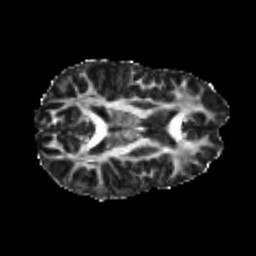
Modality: FA
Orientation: axial
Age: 20
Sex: female
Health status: healthy
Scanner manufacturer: philips
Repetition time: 7.385 s
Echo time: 0.08599 s